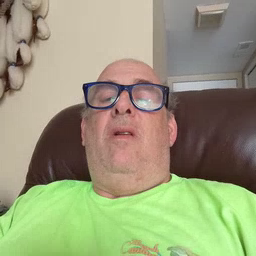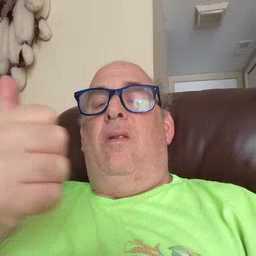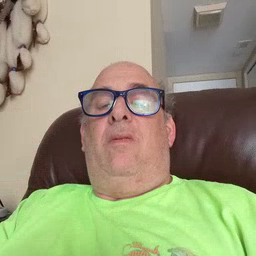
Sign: another